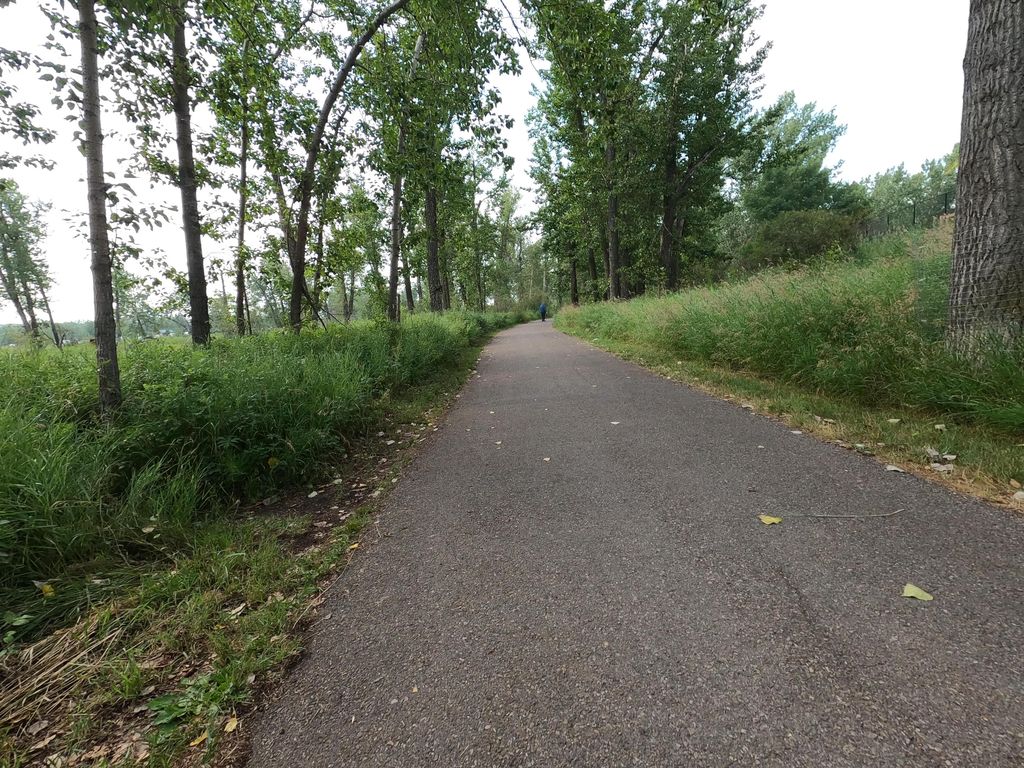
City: calgary